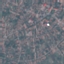
Label: Residential